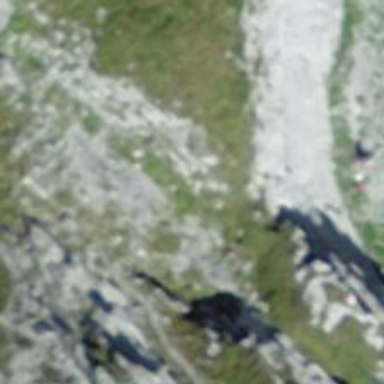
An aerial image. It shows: Cliff in nature.